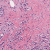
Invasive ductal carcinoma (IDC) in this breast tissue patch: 1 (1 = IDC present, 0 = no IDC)